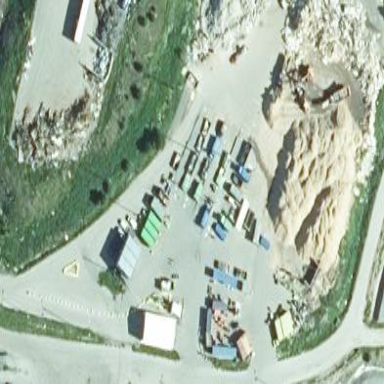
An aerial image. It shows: Recycling center.